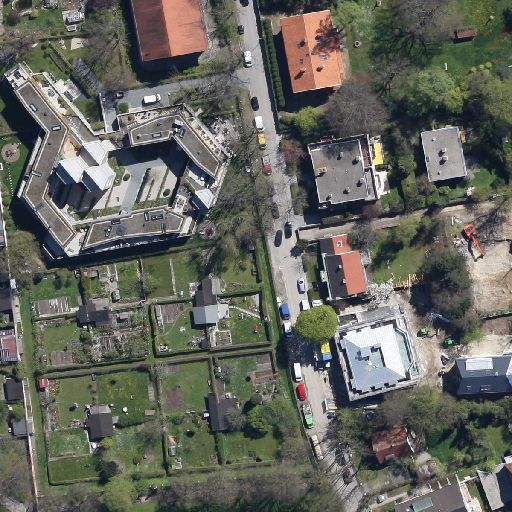
Referring expression: truck in the parking area